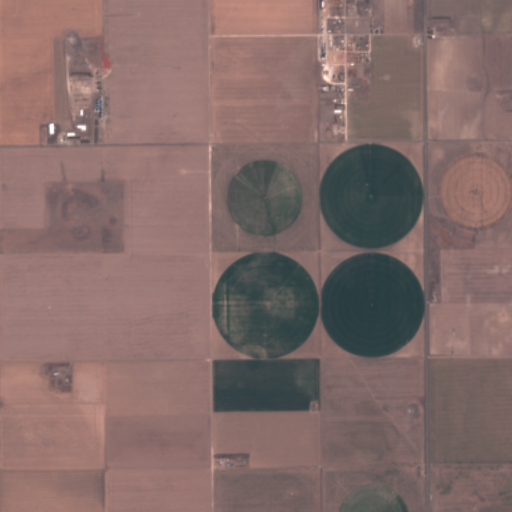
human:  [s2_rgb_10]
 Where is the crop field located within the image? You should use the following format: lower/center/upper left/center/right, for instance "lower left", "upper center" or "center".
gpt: The crop field is located in the upper right of the image.
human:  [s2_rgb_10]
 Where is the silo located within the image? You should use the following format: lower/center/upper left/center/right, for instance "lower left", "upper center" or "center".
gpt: The silo is located in the upper center of the image.
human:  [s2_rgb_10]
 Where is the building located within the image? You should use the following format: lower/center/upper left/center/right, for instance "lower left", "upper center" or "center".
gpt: The building is located in the upper right of the image.
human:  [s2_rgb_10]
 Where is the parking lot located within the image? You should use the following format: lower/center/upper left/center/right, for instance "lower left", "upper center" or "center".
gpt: There is no parking lot in the image.